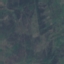
Land use / land cover: HerbaceousVegetation